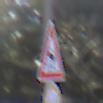
Verkehrszeichen: SchleuderOderRutschgefahr
Zusatzzeichen unten: VerbotUeberholenEinspurigeFahrzeuge
Umgebung: Outdoor, Nature
Tageszeit: MorningAfternoon
Wetter: Clear
Licht: Natural
Jahreszeit: Winter
Kontrast: HighContrast